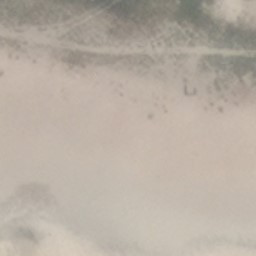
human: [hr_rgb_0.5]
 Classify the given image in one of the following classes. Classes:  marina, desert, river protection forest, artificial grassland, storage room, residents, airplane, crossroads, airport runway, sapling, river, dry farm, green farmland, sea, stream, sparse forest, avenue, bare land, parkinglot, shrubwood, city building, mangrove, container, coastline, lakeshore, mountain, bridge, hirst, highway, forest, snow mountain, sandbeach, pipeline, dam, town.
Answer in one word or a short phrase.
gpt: sandbeach